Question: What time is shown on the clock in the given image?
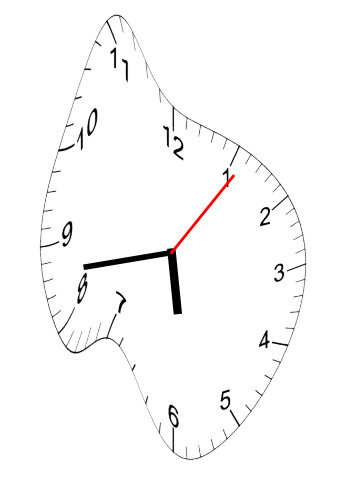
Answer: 05:43:06